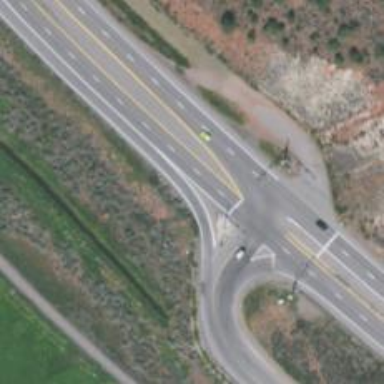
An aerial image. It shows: Asphalt trunk link road.